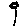
Label: flower